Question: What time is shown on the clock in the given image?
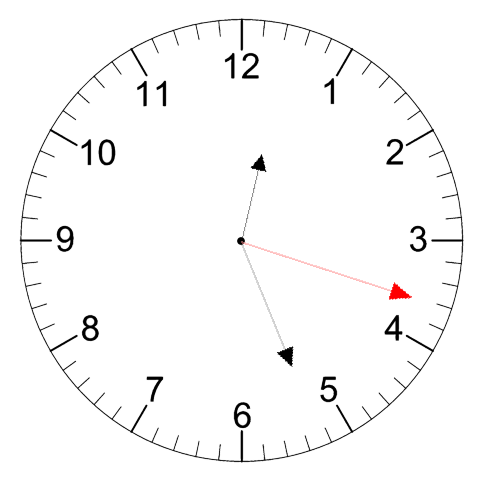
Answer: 12:26:18